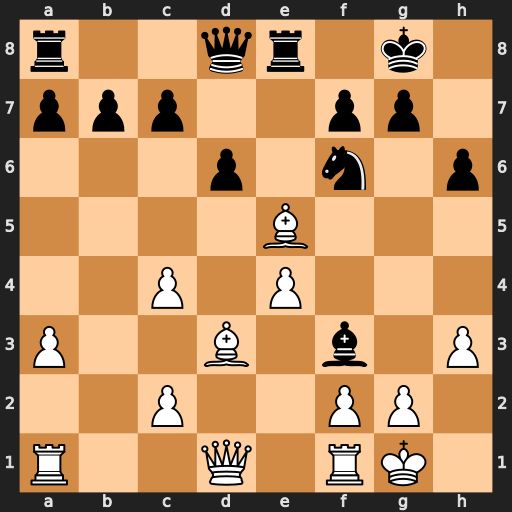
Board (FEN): r2qr1k1/ppp2pp1/3p1n1p/4B3/2P1P3/P2B1b1P/2P2PP1/R2Q1RK1
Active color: w
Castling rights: -
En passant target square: -
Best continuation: Bxf6 Bxd1 Bxd8 Bxc2 Bxc2